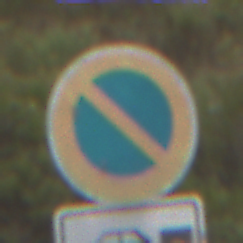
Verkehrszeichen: EingeschraenktesHalteverbot
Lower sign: HinweisDurchSinnbild15
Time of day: Midday
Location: Outdoor (Nature)
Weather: Overcast
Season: NotSpecified
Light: Natural